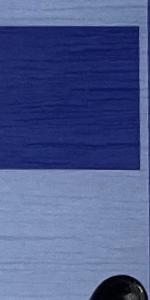
Label: Empty